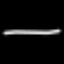
Label: line